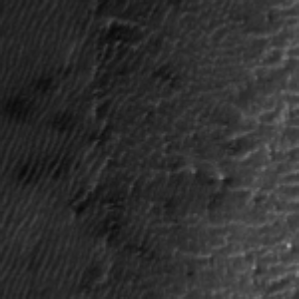
Label: frost